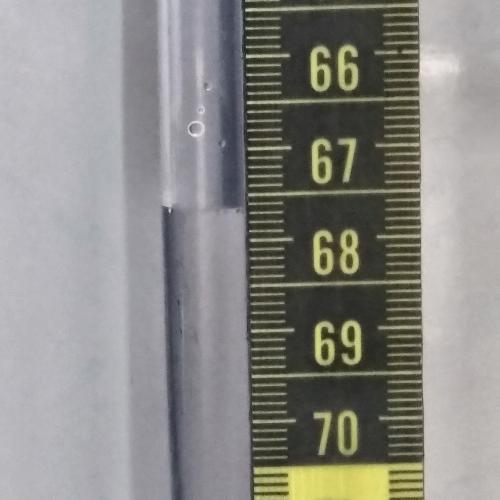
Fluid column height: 67.6 cm